Field crop: maize
Growth stage: 2
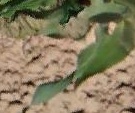
Species: maize